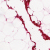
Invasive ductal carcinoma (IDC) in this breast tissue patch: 0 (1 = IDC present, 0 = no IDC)